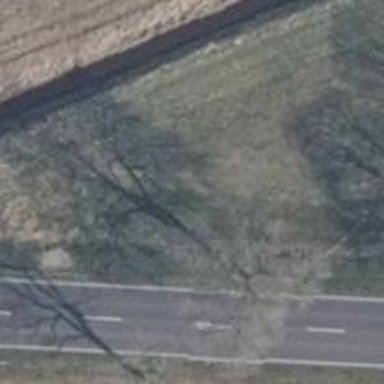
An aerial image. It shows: Row of trees in natural setting.